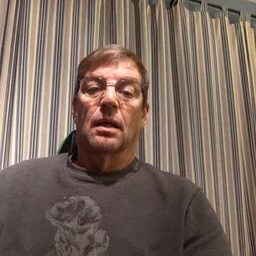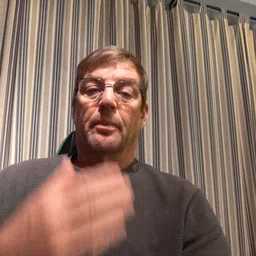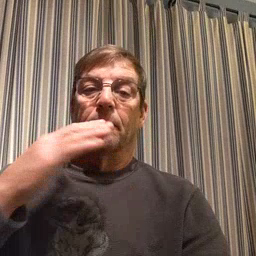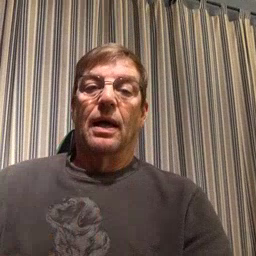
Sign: bad